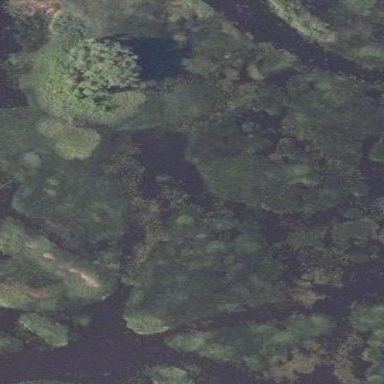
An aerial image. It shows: Wetland area.